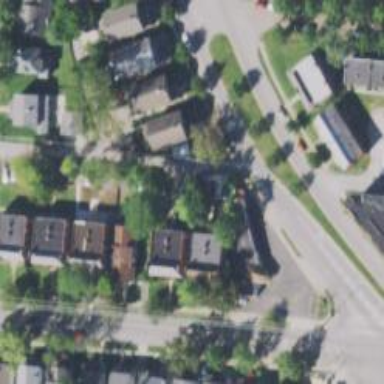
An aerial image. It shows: Alley classified as service road.